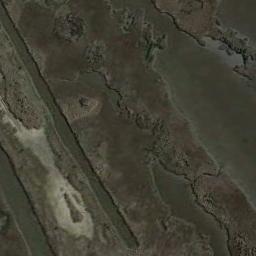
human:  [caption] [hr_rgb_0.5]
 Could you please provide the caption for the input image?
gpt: There is a triangle-like lake in the middle of this wetland .

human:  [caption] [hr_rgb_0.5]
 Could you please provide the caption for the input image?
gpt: There are many different areas of wetlands .

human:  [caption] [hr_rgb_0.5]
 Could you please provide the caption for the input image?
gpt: There is a large area of ​​dense brown bare land in a lake in a wetland .

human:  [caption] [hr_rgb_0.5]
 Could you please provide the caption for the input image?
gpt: The wetland consists of bare land and water .

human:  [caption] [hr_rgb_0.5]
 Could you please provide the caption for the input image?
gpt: There are much bare land and some water areas on the wetland .